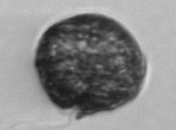
Label: Alexandrium_catenella